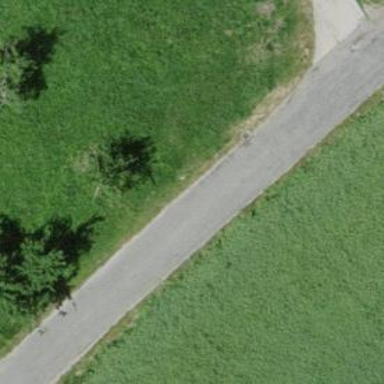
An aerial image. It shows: Unclassified road with asphalt surface.